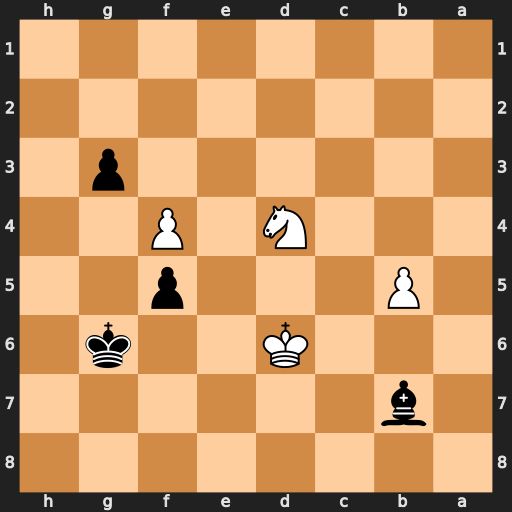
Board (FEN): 8/1b6/3K2k1/1P3p2/3N1P2/6p1/8/8
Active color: b
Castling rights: -
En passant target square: -
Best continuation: g2 Ne2 Kh5